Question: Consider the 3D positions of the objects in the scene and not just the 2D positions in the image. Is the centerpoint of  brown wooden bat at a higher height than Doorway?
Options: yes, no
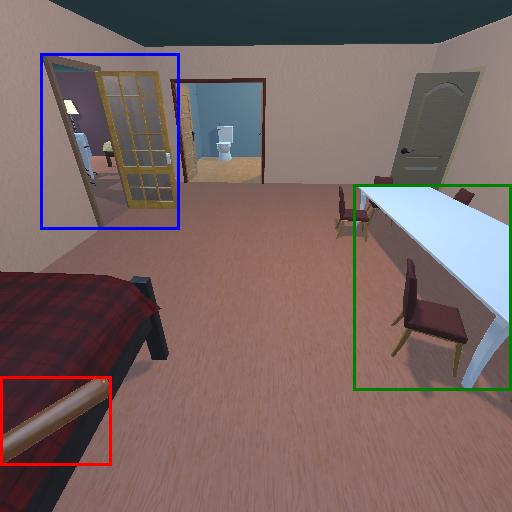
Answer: yes